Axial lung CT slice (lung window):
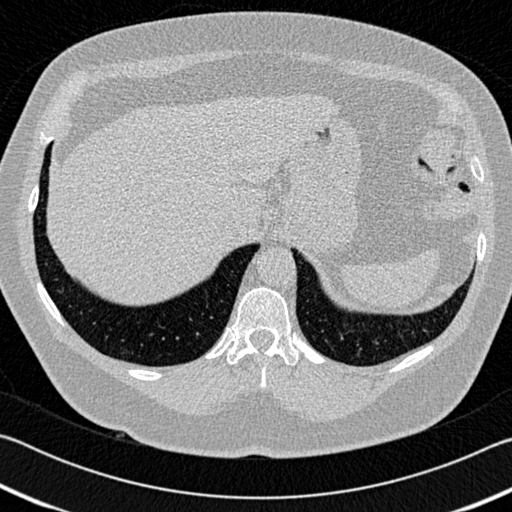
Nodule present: no